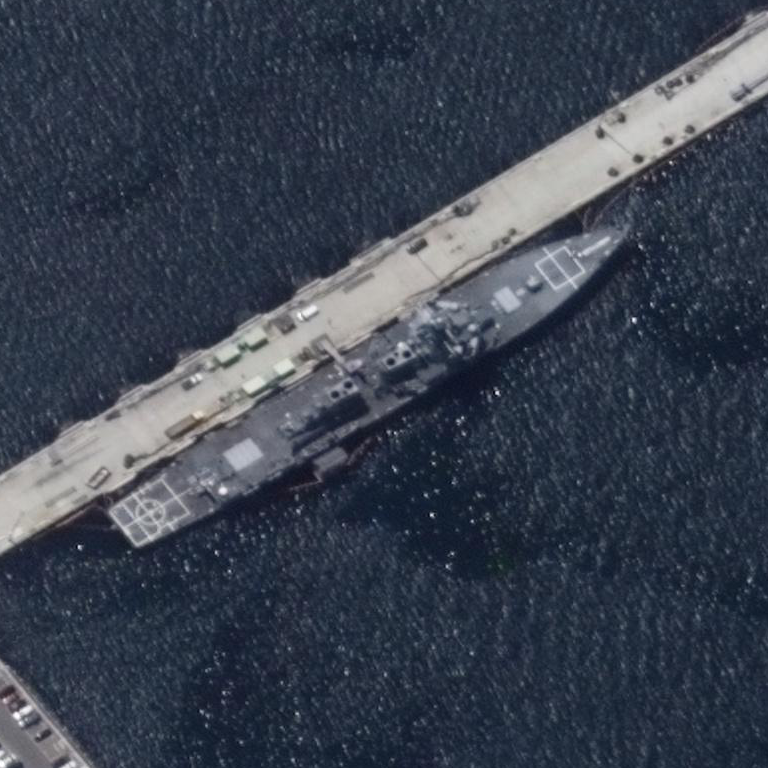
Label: Arleigh_Burke-class_destroyer